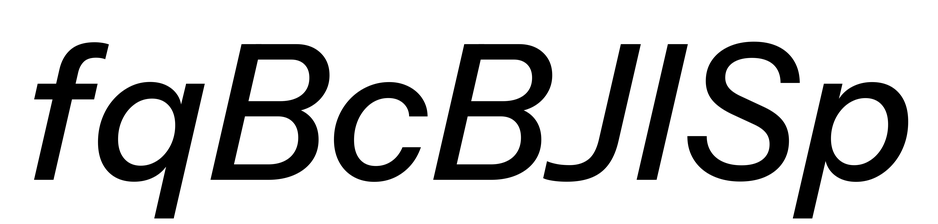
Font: InstrumentSans-Italic_Medium_Italic